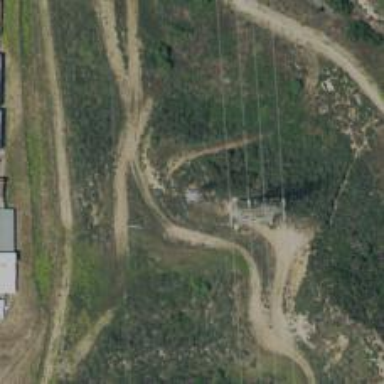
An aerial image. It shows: Power tower.